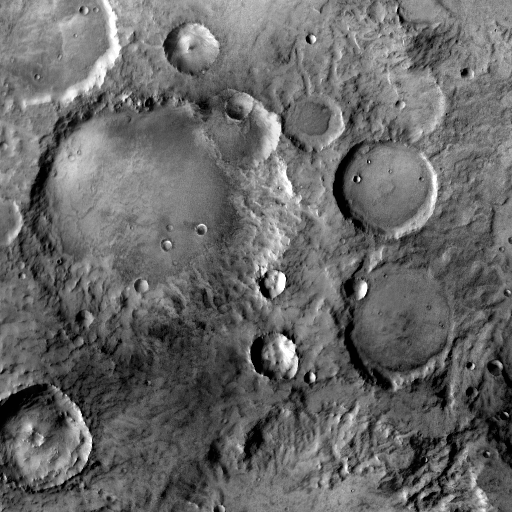
Crater classes present: Background, Other, Buried